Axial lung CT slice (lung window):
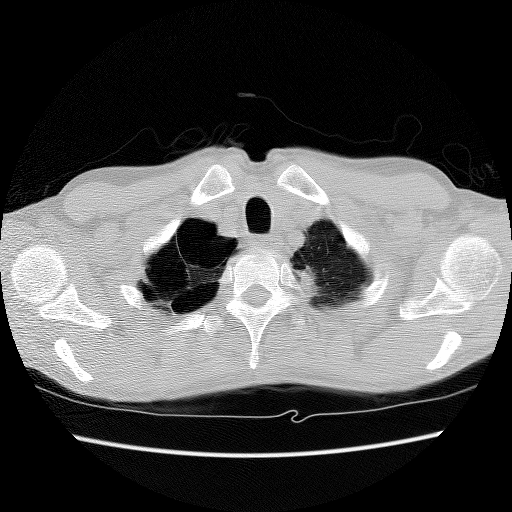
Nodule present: no